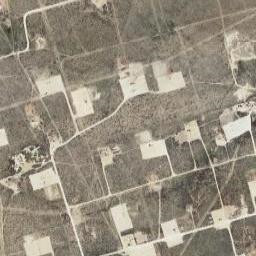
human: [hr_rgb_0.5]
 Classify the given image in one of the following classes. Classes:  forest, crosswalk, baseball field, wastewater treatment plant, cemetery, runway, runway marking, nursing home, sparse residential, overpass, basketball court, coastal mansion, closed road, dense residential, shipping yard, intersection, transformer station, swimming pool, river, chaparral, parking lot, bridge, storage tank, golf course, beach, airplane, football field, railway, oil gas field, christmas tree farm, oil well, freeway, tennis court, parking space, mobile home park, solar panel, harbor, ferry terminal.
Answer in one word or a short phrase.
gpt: oil gas field